Field crop: maize
Growth stage: 2
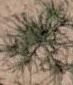
Species: salsola